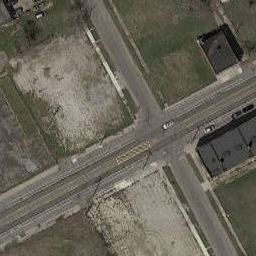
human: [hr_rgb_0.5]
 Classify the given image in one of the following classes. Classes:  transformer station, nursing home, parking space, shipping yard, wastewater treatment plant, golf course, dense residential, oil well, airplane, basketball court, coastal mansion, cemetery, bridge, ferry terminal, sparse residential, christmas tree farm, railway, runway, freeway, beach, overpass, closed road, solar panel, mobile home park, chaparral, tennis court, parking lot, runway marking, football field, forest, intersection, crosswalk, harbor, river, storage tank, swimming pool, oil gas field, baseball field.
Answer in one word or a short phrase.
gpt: intersection